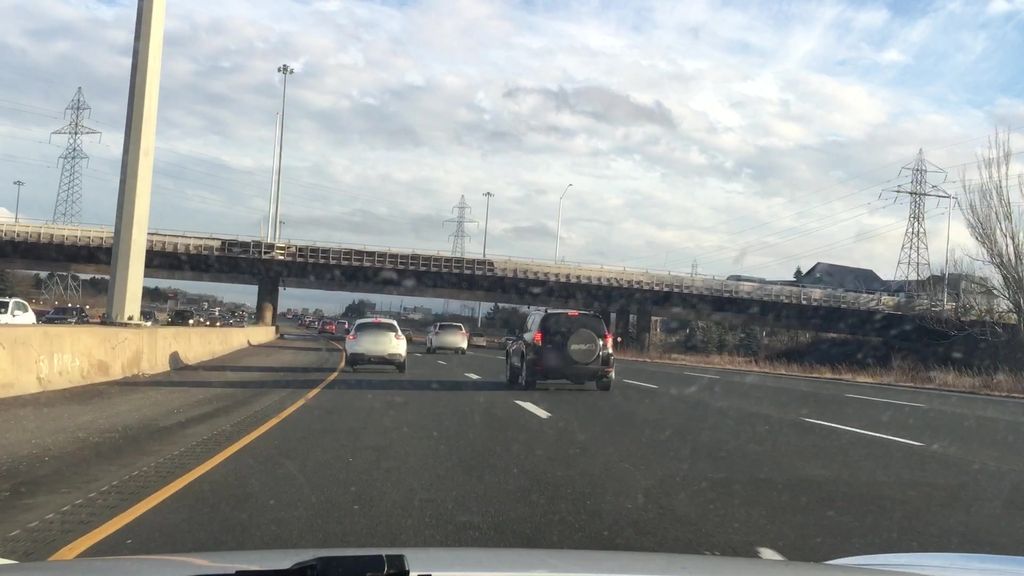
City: hamilton